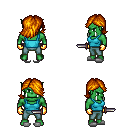
a pixel art fantasy rpg character, male body template, orc, green skin, teal pirate shirt, teal pants, dark blonde swoop hairstyle, gold gloves, white slippers, dagger, four views (front, back, left, right), 2x2 character sprite sheet, small pixel art, hard edges, no anti-aliasing